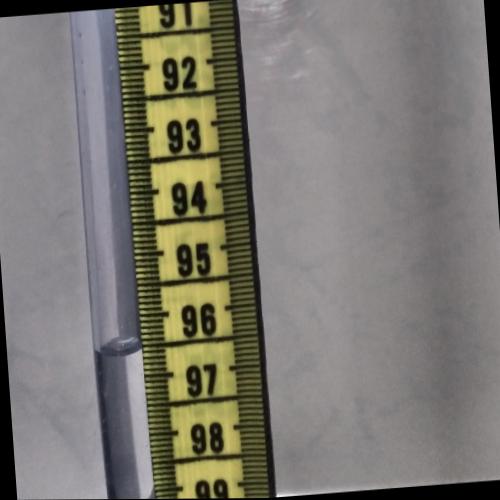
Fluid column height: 96.5 cm